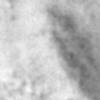
Label: no_change